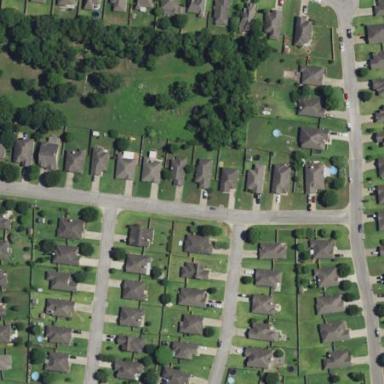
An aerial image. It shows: Single-family residential area.